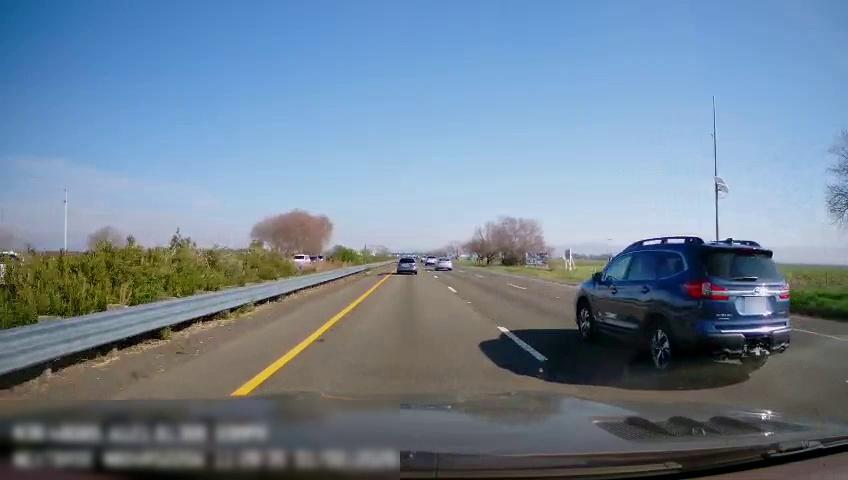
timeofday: Day
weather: Sunny
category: Drivable Space
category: Vehicles | SUV
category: Vehicles | SUV
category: Vehicles | Car
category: Vehicles | SUV
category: Vehicles | SUV
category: Vehicles | SUV
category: Vehicles | SUV
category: Lanes | Current Lane
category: Lanes | Current Lane
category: Lanes | Alternate Lane
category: Lanes | Alternate Lane